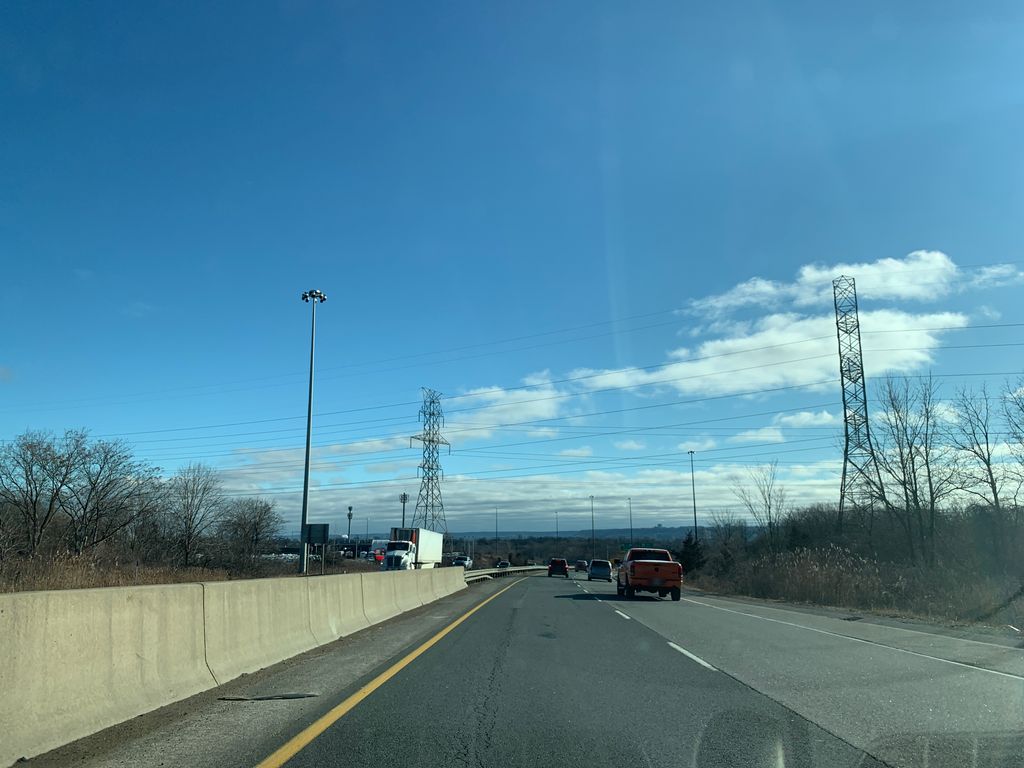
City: hamilton